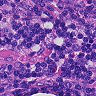
Metastatic tissue present: no